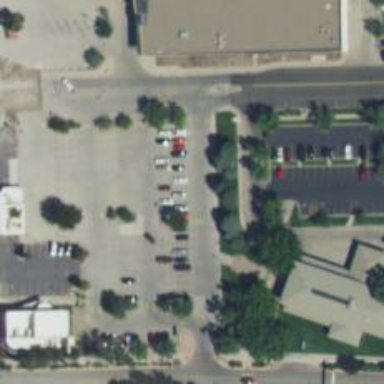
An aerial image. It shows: Parking space is available.